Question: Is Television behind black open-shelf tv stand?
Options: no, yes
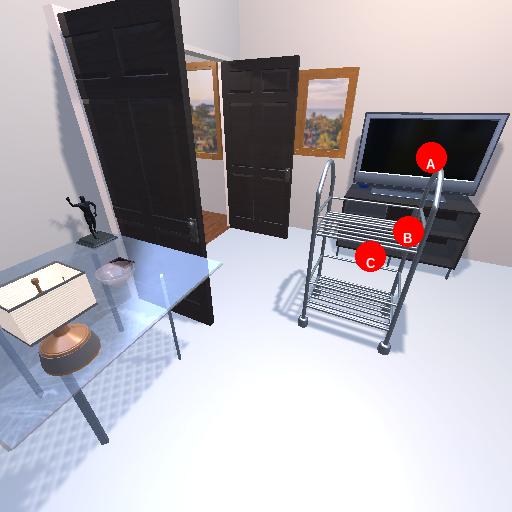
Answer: no